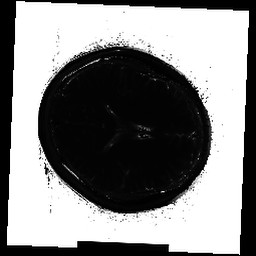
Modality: T2map
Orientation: axial
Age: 35
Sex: female
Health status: ill